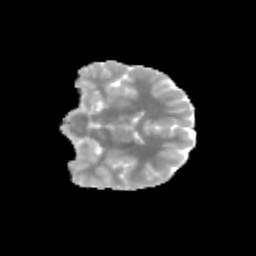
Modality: MD
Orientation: coronal
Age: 11
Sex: female
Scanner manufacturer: siemens
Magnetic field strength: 3 T
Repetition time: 3.8 s
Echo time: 0.07 s